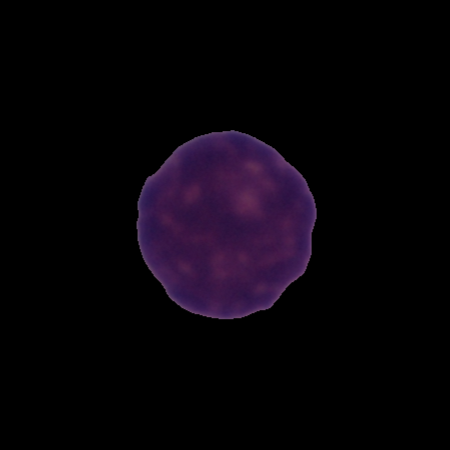
Label: healthy